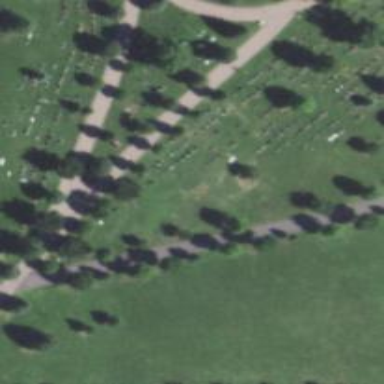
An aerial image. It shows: Sector in the cemetery.